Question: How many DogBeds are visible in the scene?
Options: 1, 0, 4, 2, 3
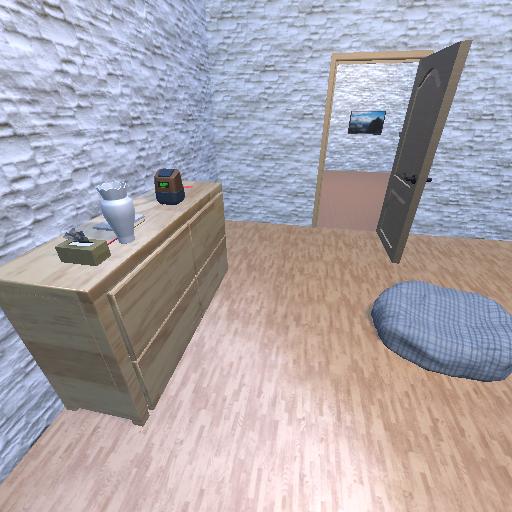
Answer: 1